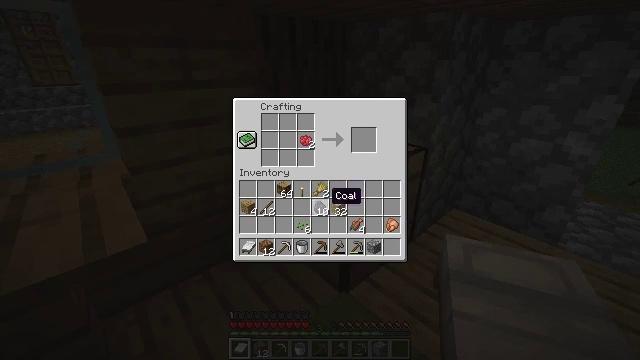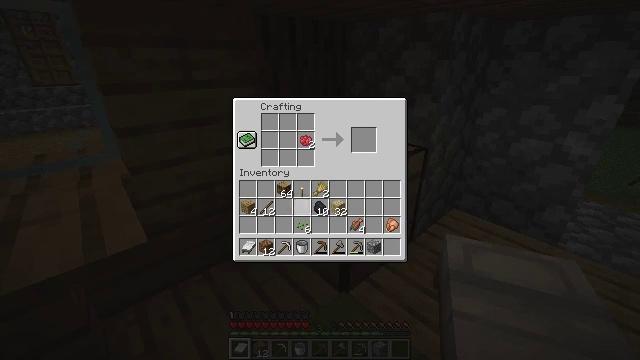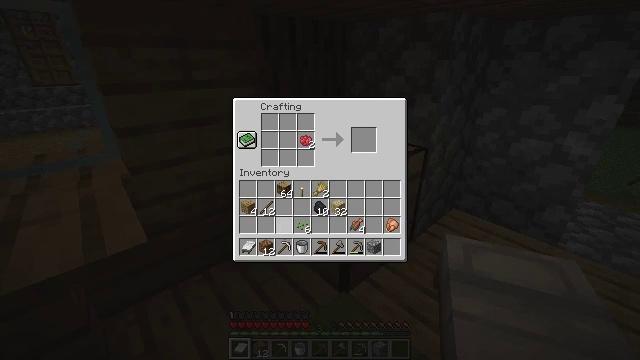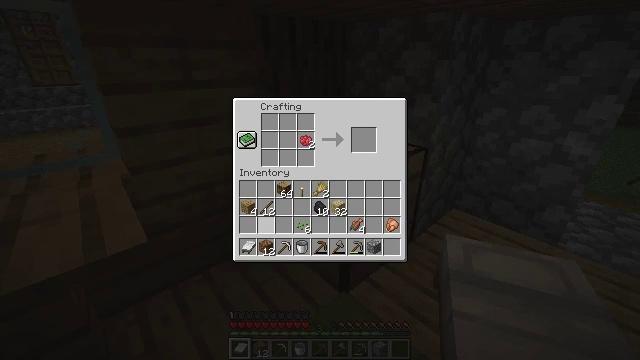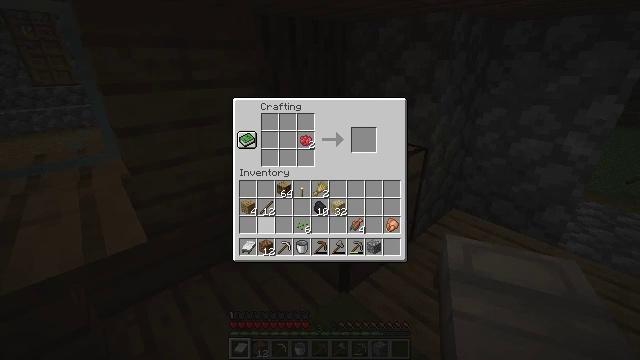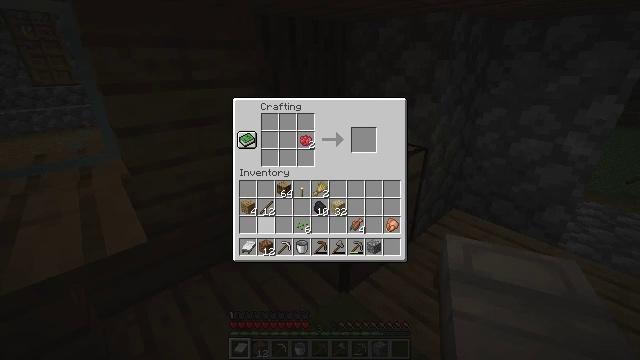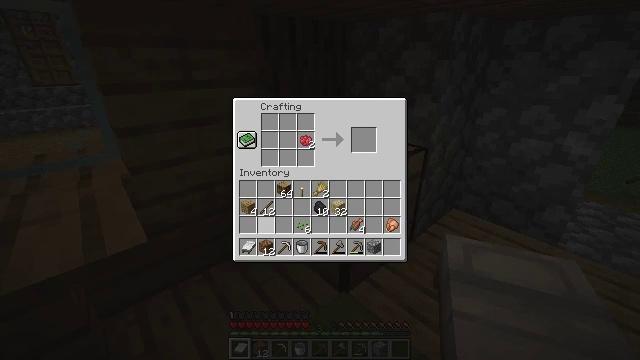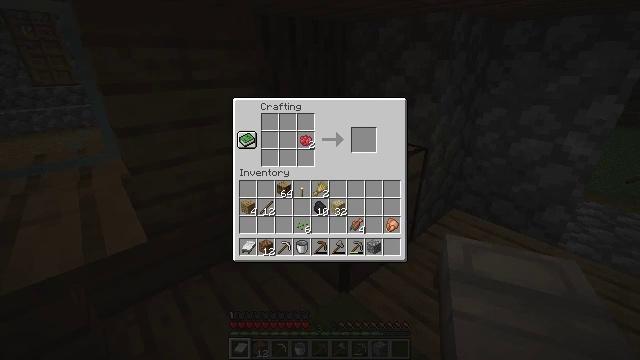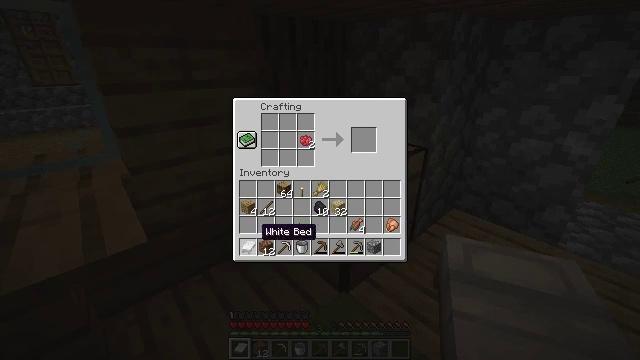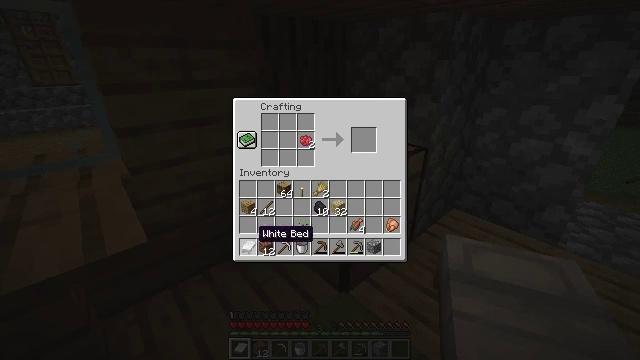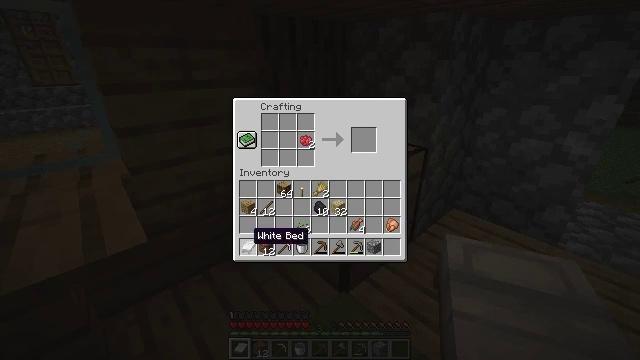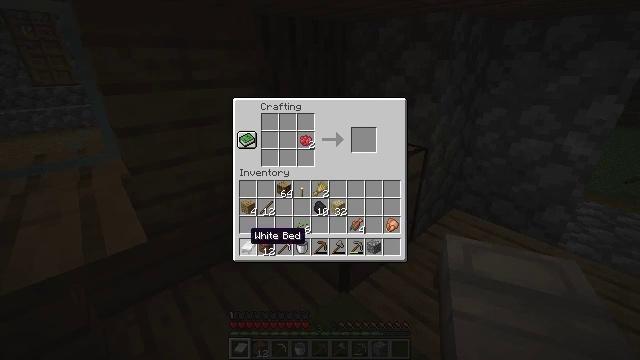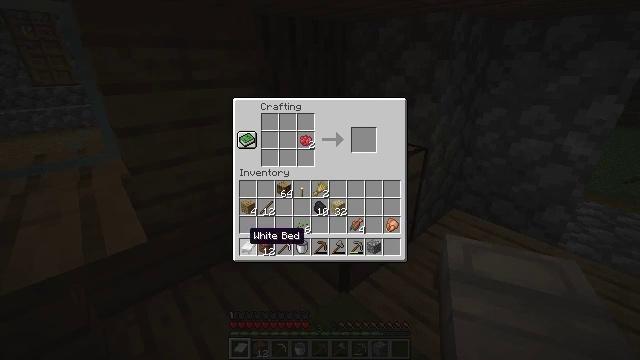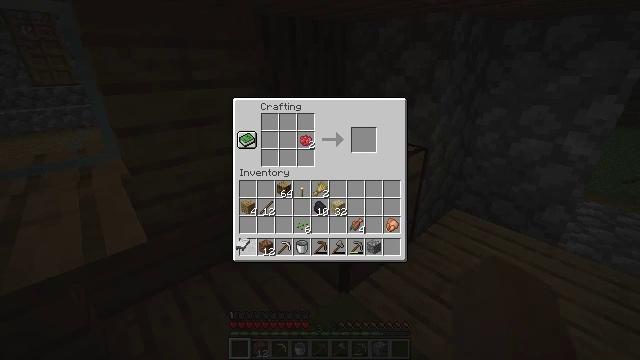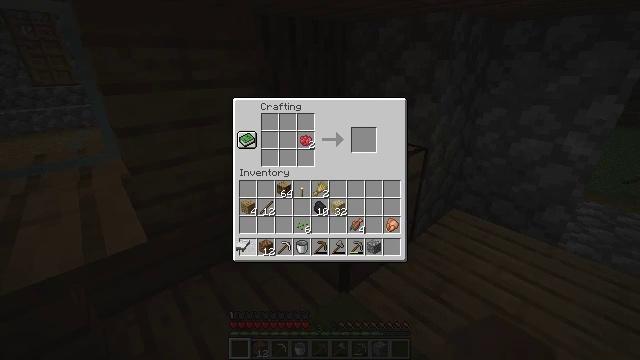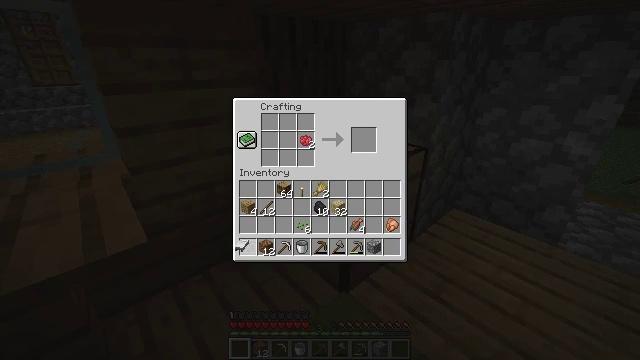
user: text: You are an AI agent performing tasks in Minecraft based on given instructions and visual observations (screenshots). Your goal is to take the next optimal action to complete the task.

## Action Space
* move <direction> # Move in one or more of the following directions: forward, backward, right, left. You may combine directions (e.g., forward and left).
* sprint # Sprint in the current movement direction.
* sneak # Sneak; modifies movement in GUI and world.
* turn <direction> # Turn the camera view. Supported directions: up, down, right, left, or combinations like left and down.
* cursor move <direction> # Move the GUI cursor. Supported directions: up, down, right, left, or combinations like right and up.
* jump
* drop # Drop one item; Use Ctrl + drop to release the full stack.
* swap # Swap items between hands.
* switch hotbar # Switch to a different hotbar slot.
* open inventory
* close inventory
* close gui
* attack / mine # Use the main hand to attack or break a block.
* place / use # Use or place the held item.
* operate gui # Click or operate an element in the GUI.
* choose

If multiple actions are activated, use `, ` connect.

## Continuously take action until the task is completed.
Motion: motion action
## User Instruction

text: Open the crafting table and craft a red bed with wool and planks.
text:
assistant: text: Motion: cursor move left
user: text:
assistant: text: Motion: cursor move left and down
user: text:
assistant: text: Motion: no_op
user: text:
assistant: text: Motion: no_op
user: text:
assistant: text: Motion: no_op
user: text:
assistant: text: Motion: no_op
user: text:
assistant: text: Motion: no_op
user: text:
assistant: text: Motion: no_op
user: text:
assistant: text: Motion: no_op
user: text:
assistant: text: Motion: no_op
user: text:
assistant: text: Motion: no_op
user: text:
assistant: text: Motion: no_op
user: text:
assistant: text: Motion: operate gui
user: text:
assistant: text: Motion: operate gui
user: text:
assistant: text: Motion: operate gui
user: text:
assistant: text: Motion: no_op
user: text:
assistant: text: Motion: cursor move right and up
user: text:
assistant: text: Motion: cursor move up
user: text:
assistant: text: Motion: cursor move up
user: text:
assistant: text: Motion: no_op
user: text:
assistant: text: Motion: cursor move up
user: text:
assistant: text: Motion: no_op
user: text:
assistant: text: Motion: no_op
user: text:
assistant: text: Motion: cursor move right
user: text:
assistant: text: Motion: no_op
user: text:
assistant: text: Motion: no_op
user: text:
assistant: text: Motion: no_op
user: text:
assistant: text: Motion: cursor move right
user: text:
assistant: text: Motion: no_op
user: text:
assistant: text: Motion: no_op